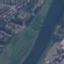
Land use / land cover class: River